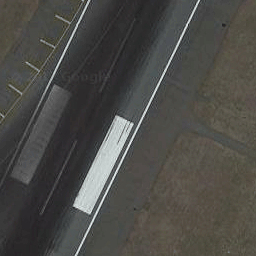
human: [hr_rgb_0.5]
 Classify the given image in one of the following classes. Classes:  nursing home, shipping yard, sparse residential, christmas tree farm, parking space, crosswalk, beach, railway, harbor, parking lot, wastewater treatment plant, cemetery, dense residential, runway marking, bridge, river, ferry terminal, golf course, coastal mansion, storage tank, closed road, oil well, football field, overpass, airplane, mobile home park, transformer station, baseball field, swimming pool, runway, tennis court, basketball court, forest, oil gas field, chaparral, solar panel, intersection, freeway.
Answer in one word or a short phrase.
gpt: runway